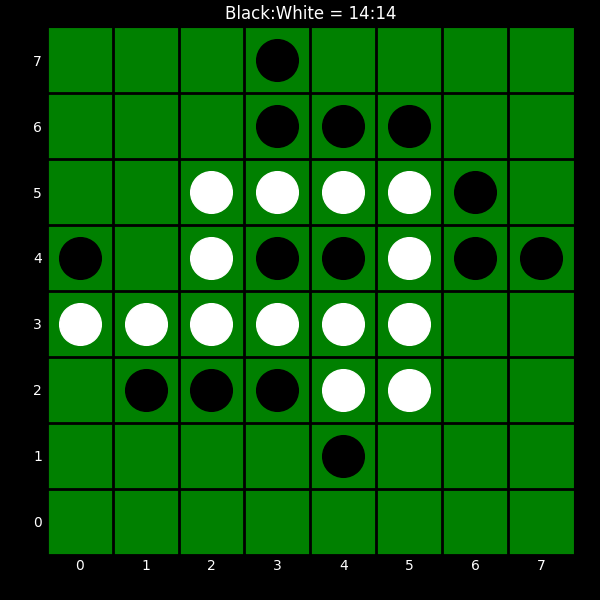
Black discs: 14
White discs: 14